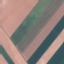
Land use / land cover class: AnnualCrop